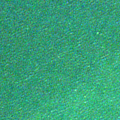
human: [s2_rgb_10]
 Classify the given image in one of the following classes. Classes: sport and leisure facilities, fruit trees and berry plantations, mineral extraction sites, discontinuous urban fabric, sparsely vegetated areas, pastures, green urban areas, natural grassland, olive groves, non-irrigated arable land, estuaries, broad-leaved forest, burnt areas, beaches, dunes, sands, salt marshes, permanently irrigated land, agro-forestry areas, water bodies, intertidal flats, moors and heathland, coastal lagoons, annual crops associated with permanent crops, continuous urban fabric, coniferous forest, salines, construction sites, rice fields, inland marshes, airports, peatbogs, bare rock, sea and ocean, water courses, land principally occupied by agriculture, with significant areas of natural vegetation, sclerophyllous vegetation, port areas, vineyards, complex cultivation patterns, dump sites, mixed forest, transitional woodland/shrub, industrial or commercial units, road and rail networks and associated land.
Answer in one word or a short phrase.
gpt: sea and ocean